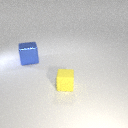
small yellow rubber cube to the right of large blue metal cube